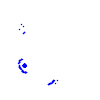
Particle: kaon